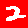
Digit: 2